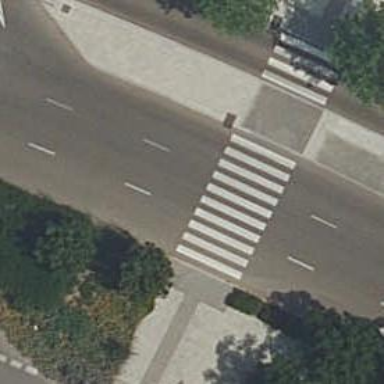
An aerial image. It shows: Uncontrolled crossing on the road.